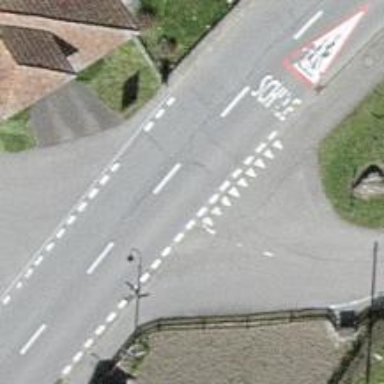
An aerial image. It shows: Road with "give way" sign.